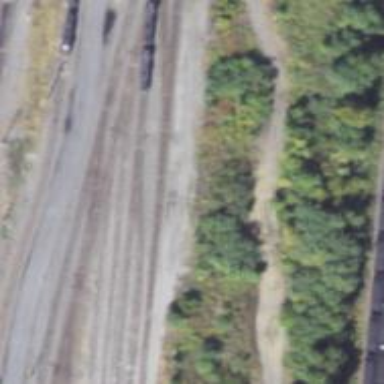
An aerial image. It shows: Unused railway yard.